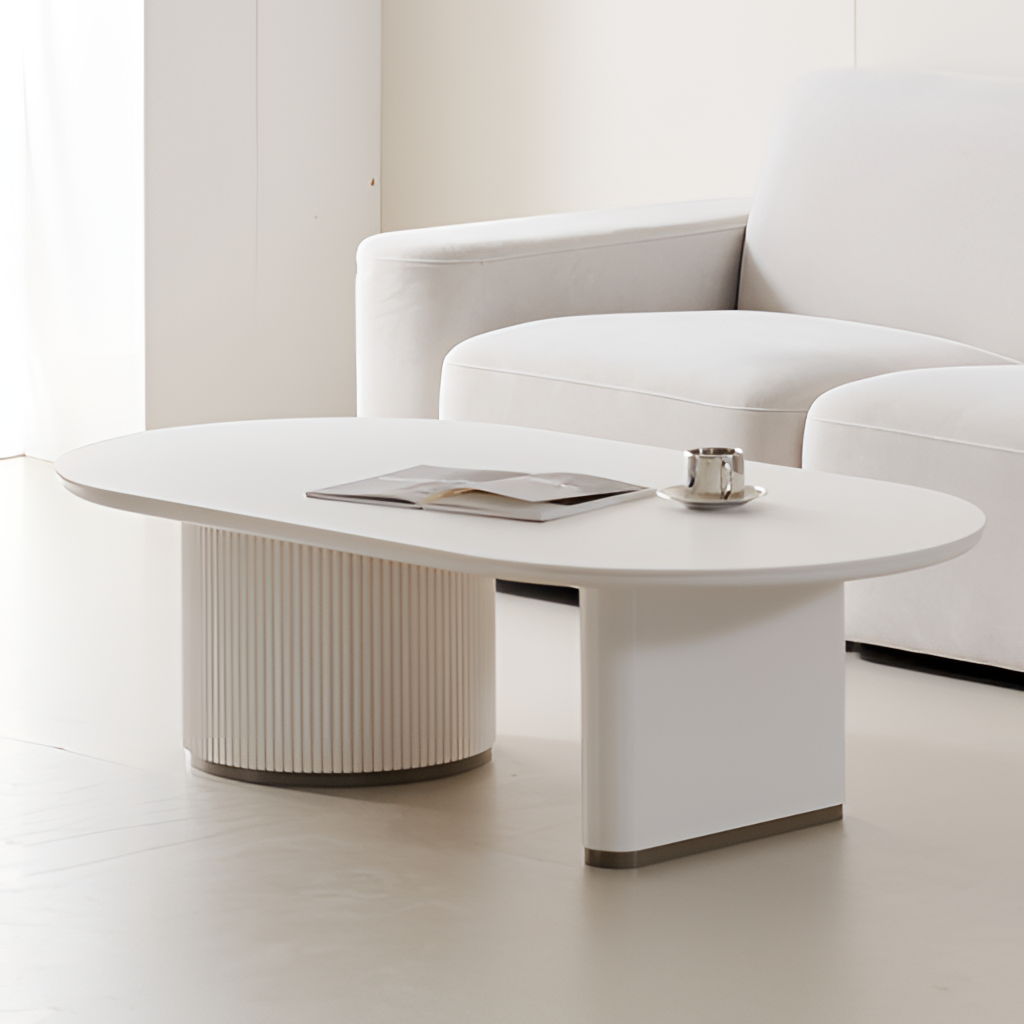
living room, wood coffee table, beige tile flooring, with large square pattern, beige paint wallpaper, with solid pattern, minimalist